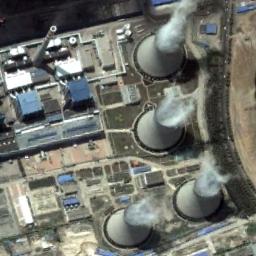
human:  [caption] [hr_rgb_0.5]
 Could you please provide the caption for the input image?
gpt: The thermal power station is next to some buildings with white mist above .

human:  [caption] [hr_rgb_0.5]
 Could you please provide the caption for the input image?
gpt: In the thermal power station, there are neatly planned factories and good greening  There is a chimney and four cooling towers are steaming .

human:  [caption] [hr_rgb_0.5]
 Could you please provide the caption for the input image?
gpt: Behind a row of houses, there are three thermal power stations that are blowing smoke .

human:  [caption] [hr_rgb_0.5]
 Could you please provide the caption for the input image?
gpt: There are many buildings of different shapes next to the thermal power station .

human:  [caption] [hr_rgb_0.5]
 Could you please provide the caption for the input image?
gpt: There are four chimneys smoking on the thermal power station .